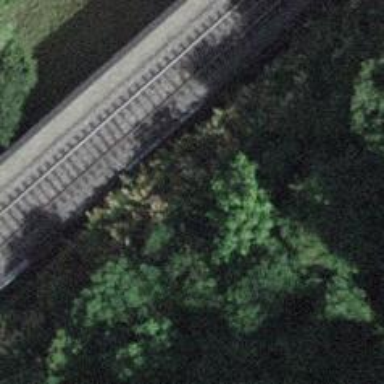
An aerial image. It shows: Single-track electrified railway with contact line.